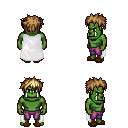
a pixel art fantasy rpg character, male body template, orc, green skin, white cape, magenta pants, blonde bedhead hairstyle, brown slippers, four views (front, back, left, right), 2x2 character sprite sheet, small pixel art, hard edges, no anti-aliasing